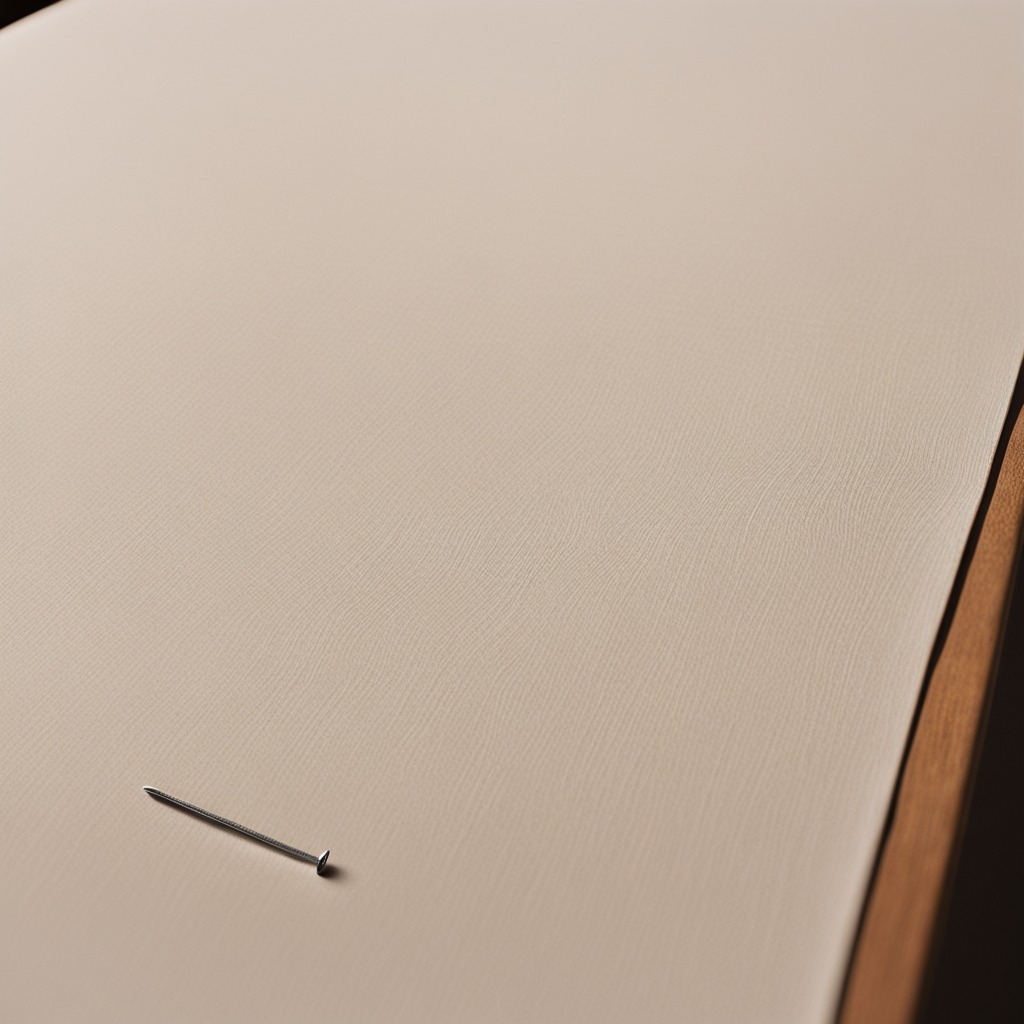
A nail is lying on the wooden table.